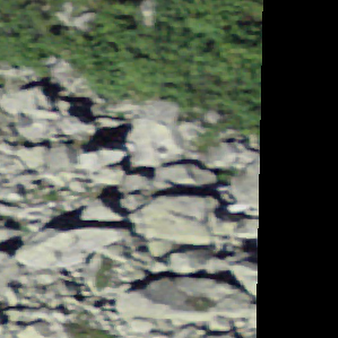
Label: bouldering_area